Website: home-depot
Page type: account-dashboard
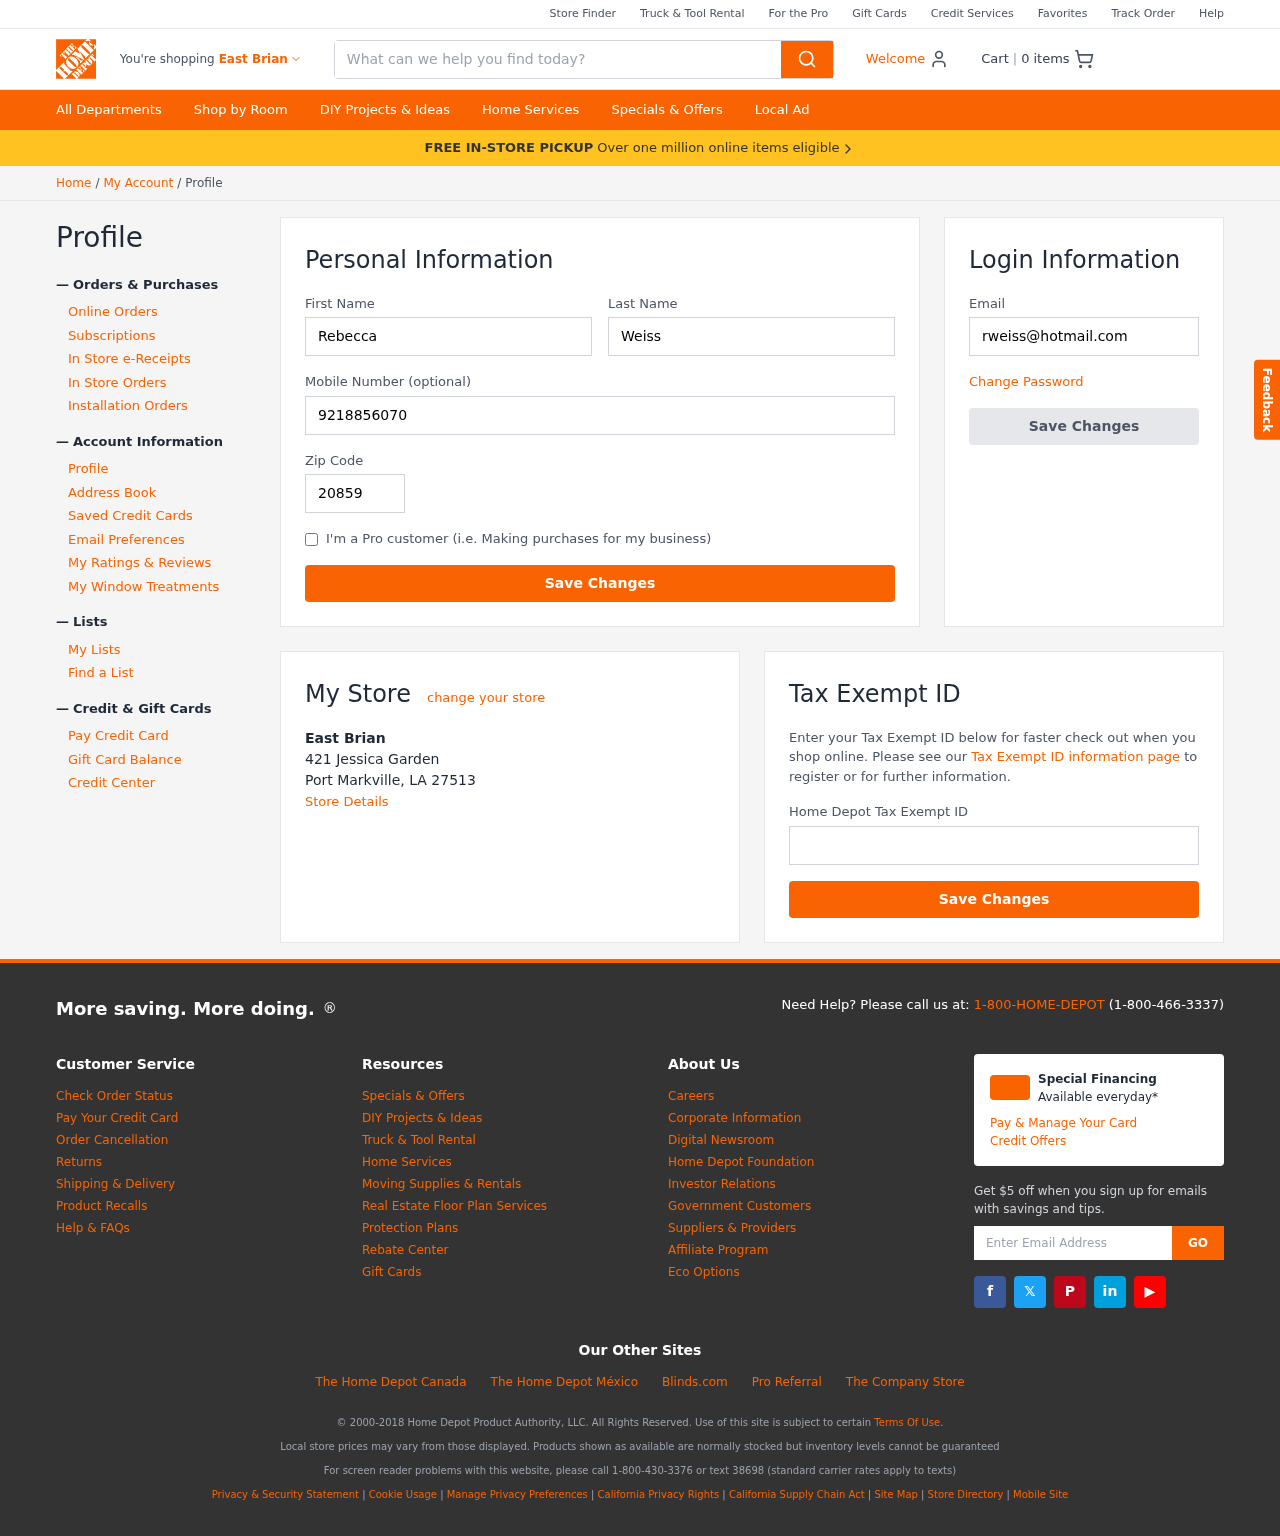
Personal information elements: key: PII_CITY
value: East Brian
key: PII_EMAIL
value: rweiss@hotmail.com
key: PII_FIRSTNAME
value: Rebecca
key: PII_LASTNAME
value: Weiss
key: PII_LOCATION1_CITY_STATE_ZIP
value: Port Markville, LA 27513
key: PII_LOCATION1_NAME
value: East Brian
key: PII_LOCATION1_STREET
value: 421 Jessica Garden
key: PII_PHONE
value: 9218856070
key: PII_POSTCODE
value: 20859
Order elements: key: ORDER_NUM_ITEMS
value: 0
Search elements: key: HEADER_SEARCH
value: What can we help you find today?